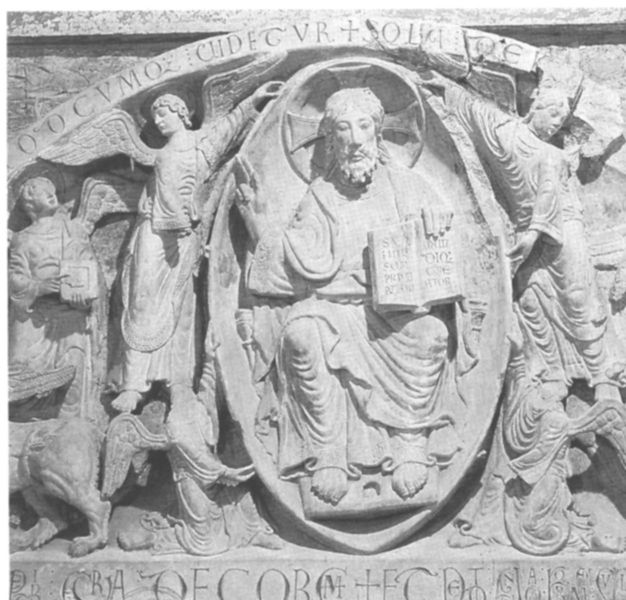
Titel: Tympanon von Saint-Bénigne in Dijon
Institution: Dijon, Musée Archéologique
Schlagwörter: flügel, körper, sitzen, finger, grau, köpfe, männer, schwarz, wand, bibel, falten, stein, kirche, oval, engel, relief, füße, schrift, sitz, mauer, schemel, ornamente, foto, buch, kreuz, gravur, heiligenschein, löwen, nimbus, christus, jesus, segen, segnen, heilig, schwur, verkündigung, latein, mandorla, evangelium, pantokrator, mandola, ornemente, meißel, meisel, gemeizelt, trump